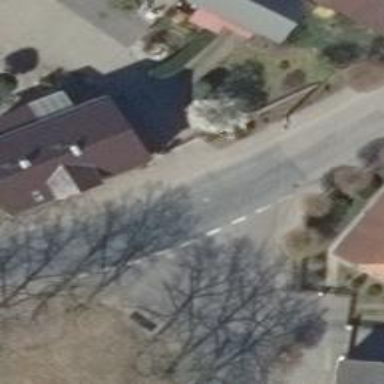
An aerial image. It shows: Residential road with asphalt surface. Both sides have sidewalks.